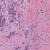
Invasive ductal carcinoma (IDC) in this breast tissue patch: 1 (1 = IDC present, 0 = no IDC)